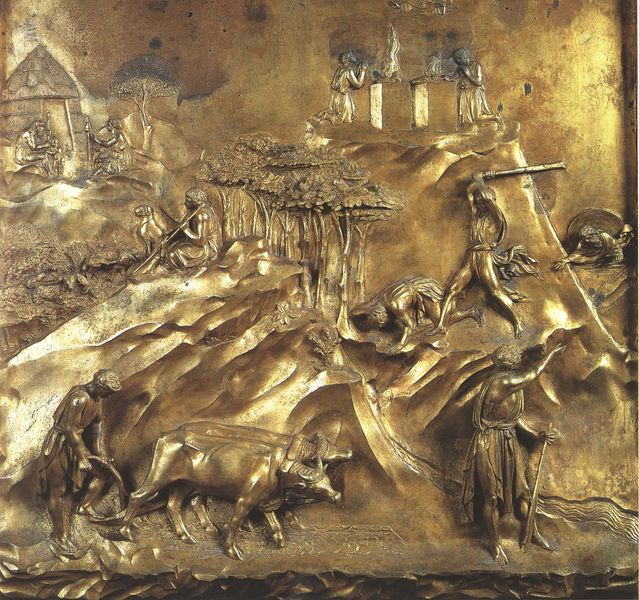
Titel: Paradiestür (Osttür)
Künstler: Lorenzo Ghiberti
Standort: Florenz, Baptisterium (EU - I - Toskana)
Schlagwörter: berg, bäume, hund, felder, kühe, gold, wald, bauern, relief, fischer, acker, bergig, metall, bronze, bauer, flug, beten, holzfäller, ochsen, pflug, hirte, erschlagen, metal, eggen, begrig